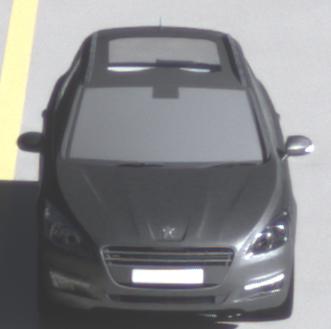
Make: Peugeot
Model: 508 SW 120 VTi
Detailed model: 508 (I) SW
Model produced from: 2011/03
Model produced until: 2014/05
Doors: 5
Color: gray
Road condition: wet road
Daytime: morning or afternoon
Contrast: high contrast